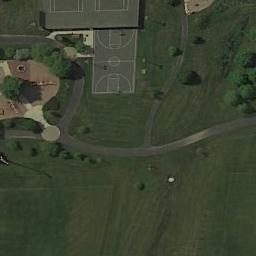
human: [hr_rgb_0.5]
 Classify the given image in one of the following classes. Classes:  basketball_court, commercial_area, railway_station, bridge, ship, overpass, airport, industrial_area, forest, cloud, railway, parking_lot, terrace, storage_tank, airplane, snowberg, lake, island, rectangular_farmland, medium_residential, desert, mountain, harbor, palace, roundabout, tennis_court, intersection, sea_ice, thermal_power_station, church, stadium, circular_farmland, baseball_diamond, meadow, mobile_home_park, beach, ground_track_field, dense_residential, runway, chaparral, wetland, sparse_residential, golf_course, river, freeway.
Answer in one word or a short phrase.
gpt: basketball_court